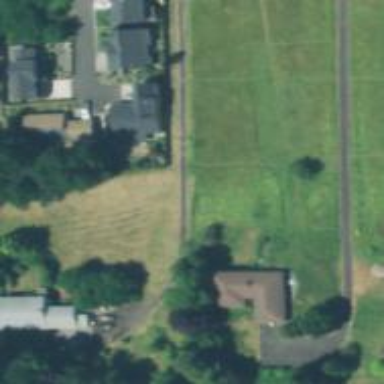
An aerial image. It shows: Driveway for service vehicles.